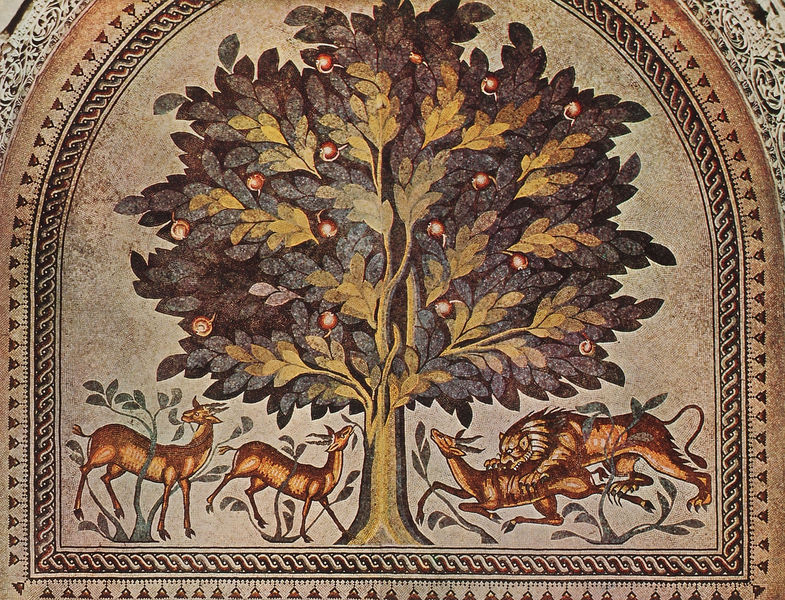
Titel: Baum- und Tierszenen
Standort: (Jordanien), Khirbat al-Mafjar (Hisham´s Palace) (AS - Jordanien)
Institution: Audienzzimmer des Badehauses
Schlagwörter: angriff, baum, blätter, laub, gelb, grün, äste, braun, orange, schwarz, weiss, rot, tier, tiere, beige, muster, ornament, rahmen, stein, bild, stamm, kirche, blatt, pflanzen, krone, frucht, früchte, ranken, mähne, schwanz, apfel, äpfel, bogen, rundbogen, tau, essen, ornamente, tepich, paradies, nische, krallen, mosaik, jagd, halbrund, hirsch, reh, rehe, fressen, fresken, steinchen, eiche, apfelbaum, löwe, fresko, töten, hörner, granatapfel, geweih, bau, äsen, fresco, umbringen, zierleiste, jagdt, wurm, jagdszene, eichenlaub, lebewesen, antilope, antilopen, eichenbaum, gazelle, beißen, reißen, gnu, eicheln, schmausen, gnus, gratanapfelbaum